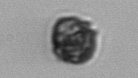
Label: Kryptoperidinium_triquetrum